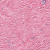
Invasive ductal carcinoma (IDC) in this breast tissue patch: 0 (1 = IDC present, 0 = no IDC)